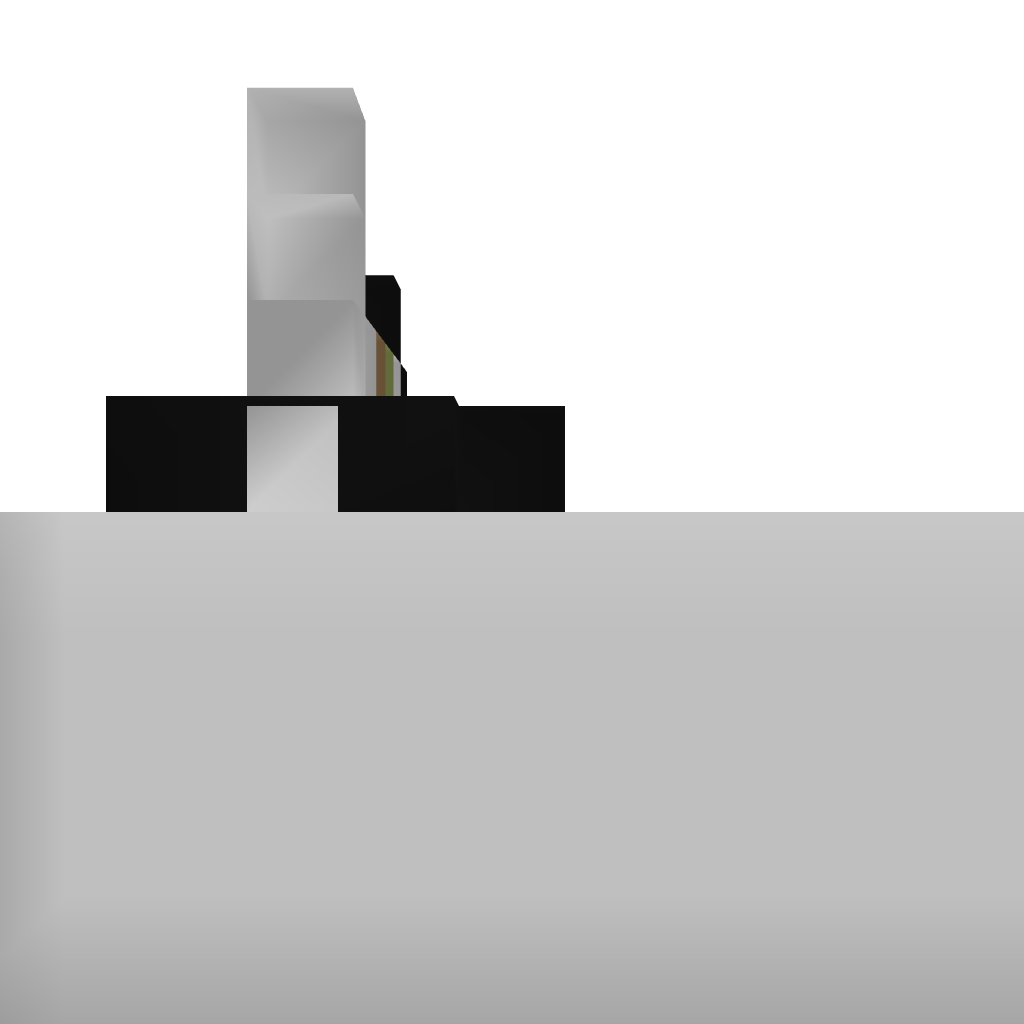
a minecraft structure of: Simple Piston Door